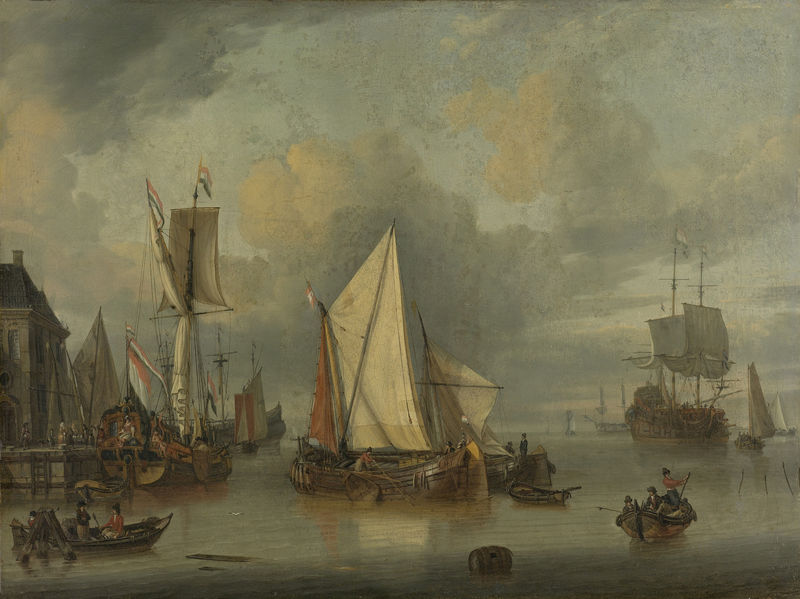
Titel: Schepen in de haven bij kalm weer
Künstler: Jan Claesz. Rietschoof
Standort: Amsterdam
Institution: Rijksmuseum
Schlagwörter: blau, gemälde, himmel, meer, wasser, wolken, haus, weite, ruder, schiffe, segel, ruhe, hafen, hafenszene